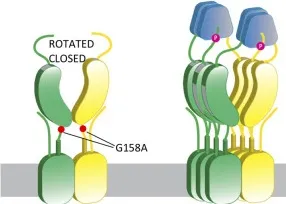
A hypothetical STING activation model reconciles current structural models. (B) SAVI mutant G158A "pushes" the formation of a closed dimer, which mimics ligand-bound STING and confers autoactivation in the absence of ligand binding.
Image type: radiology (x_ray)